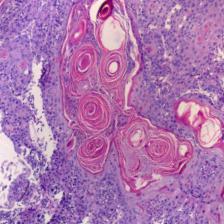
Diagnosis: OSCC